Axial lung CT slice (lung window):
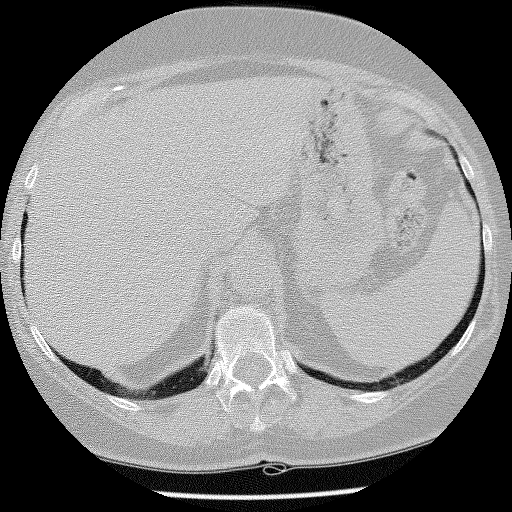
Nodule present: no